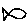
Label: fish